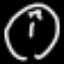
Label: clock